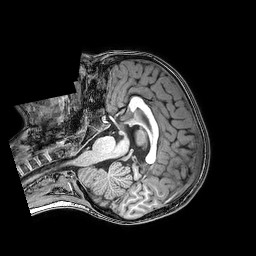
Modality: T1w
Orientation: axial
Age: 7
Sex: female
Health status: healthy